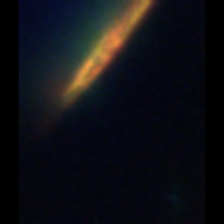
Taxon: Pennate
Group: Diatoms